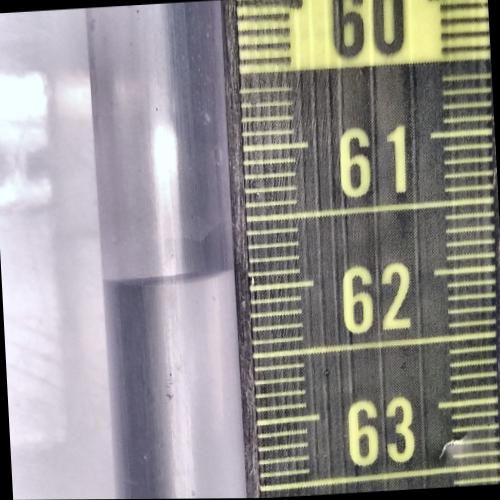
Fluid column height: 61.9 cm